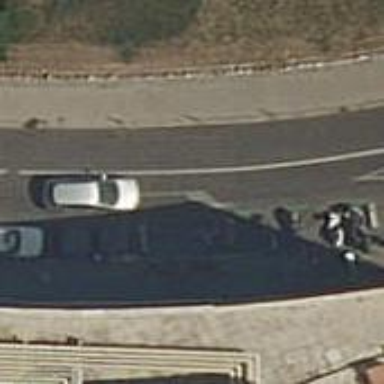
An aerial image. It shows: Motorcycle parking facility.